Aerial crown-view tile of a tropical tree (Barro Colorado Island, Panama), acquired 20240611:
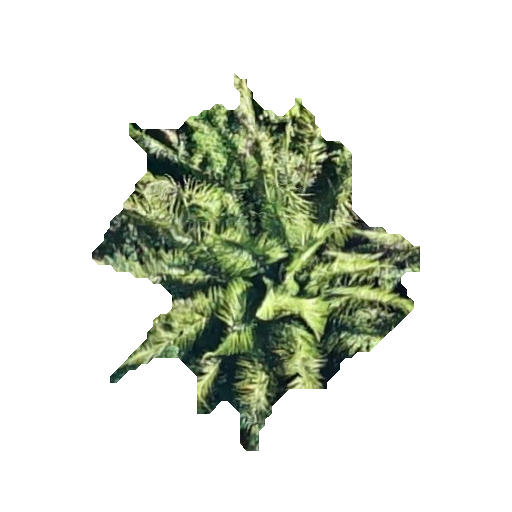
Species: Oenocarpus mapora
GBIF accepted scientific name: Oenocarpus mapora
Crown area: 102.024 m²